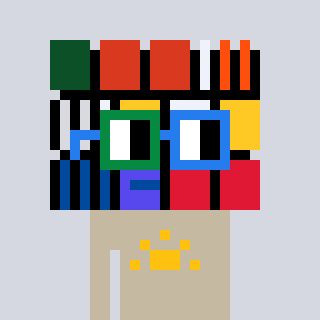
a pixel art character with square green and blue glasses, a abstract-shaped head and a bege-colored body on a cool background